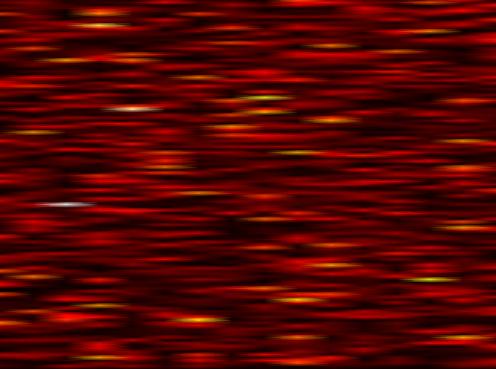
Label: OFDM